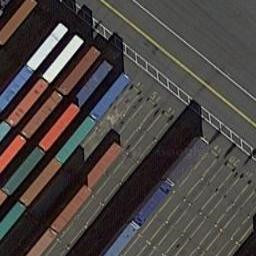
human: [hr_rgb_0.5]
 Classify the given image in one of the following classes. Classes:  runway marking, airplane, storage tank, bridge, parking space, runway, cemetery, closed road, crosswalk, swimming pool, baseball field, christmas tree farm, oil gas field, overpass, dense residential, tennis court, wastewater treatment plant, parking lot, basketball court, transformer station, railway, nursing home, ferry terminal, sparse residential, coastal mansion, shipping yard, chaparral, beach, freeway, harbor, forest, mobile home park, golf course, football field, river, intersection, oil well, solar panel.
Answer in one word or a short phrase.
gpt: shipping yard